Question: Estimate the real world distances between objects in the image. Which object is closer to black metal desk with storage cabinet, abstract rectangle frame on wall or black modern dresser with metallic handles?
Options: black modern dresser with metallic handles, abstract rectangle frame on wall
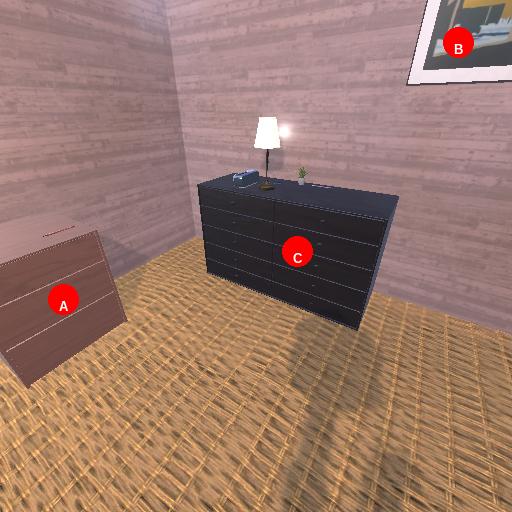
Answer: black modern dresser with metallic handles